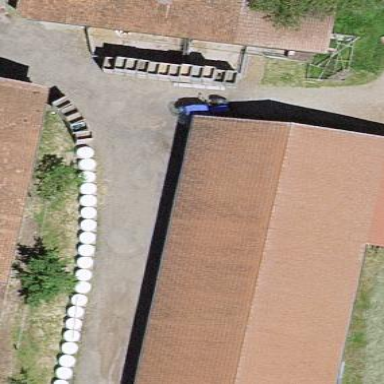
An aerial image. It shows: Shed.